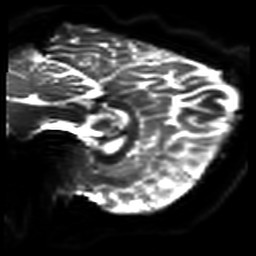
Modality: DWI
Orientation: sagittal
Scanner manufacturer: philips
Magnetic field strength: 7 T
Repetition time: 9.612 s
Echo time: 0.073 s